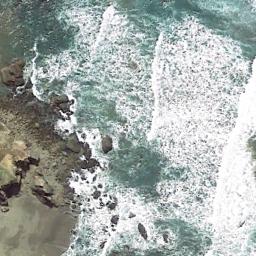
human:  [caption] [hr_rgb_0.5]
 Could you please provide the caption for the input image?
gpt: The huge waves pound the rocks on the beach .

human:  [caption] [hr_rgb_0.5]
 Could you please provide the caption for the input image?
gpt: The spindrift of the sea and the land .

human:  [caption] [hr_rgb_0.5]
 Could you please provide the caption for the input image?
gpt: There is a little greenery near the beach .

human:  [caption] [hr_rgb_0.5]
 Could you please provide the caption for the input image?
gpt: The type of beach is rocky coast and the beach has some marine stacks .

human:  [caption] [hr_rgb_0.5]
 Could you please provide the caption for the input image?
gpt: Many stones of different sizes are on the beach .